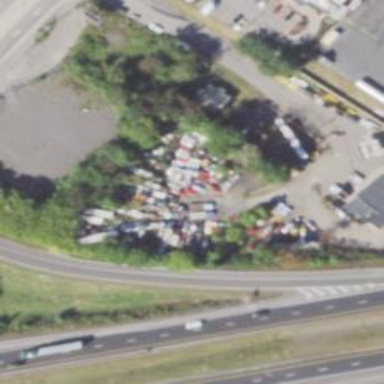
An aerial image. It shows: Industrial area designated as auto wrecker yard.